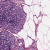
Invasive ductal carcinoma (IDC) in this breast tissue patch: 0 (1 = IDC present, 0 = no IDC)